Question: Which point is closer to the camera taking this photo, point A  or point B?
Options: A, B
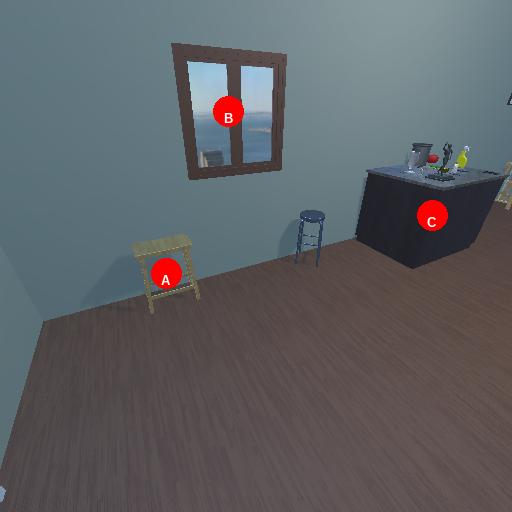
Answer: A